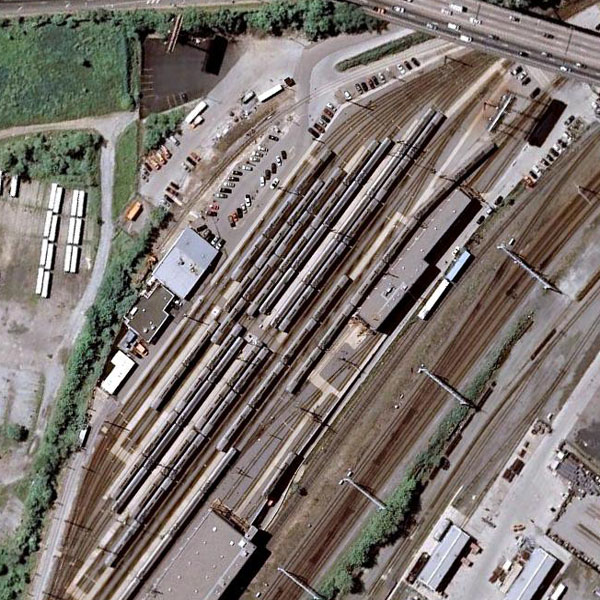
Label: railwayStation